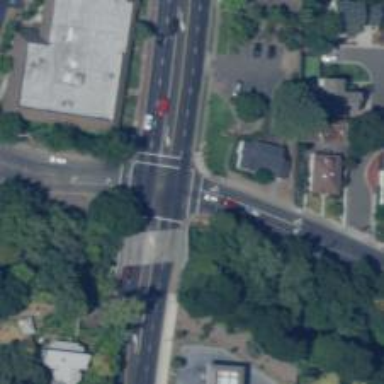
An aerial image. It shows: Marked crossing on the road.